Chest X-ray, PA view. Patient: 80 years old, sex F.
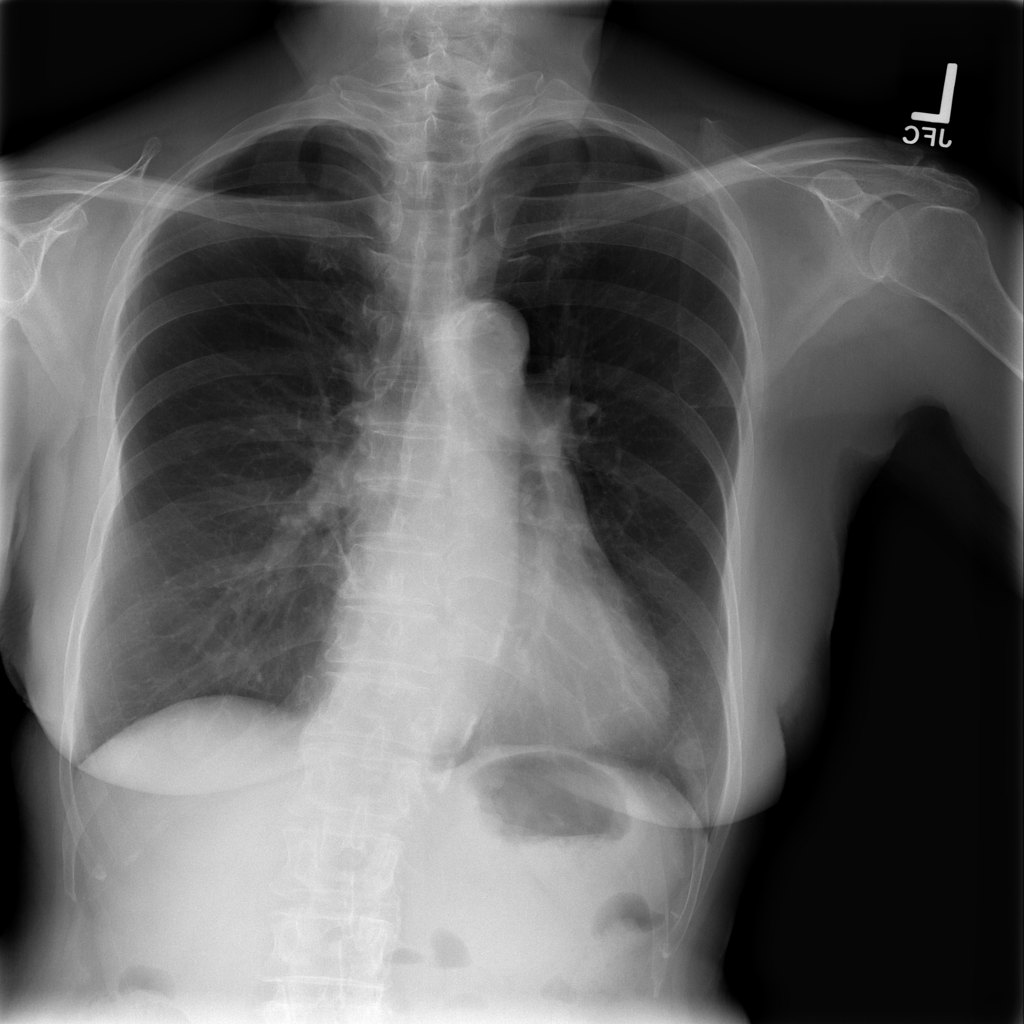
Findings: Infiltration